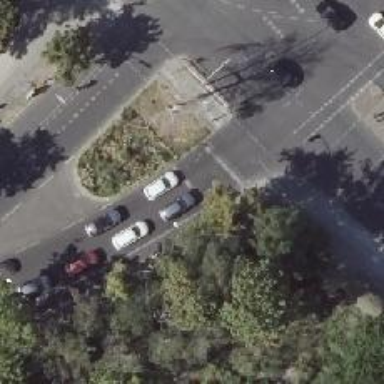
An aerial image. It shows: Road with traffic signals.